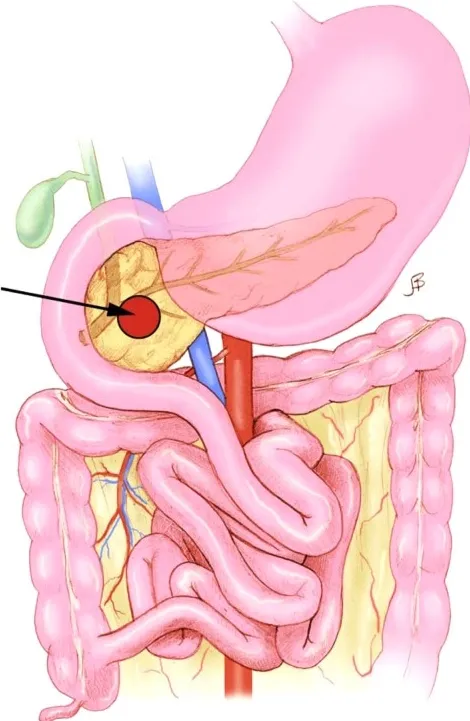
An illustration showing a reversed rotation of the gastrointestinal tract. The SMA lies ventral to the transverse colon. A pancreatic head mass is seen.
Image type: radiology (ct)